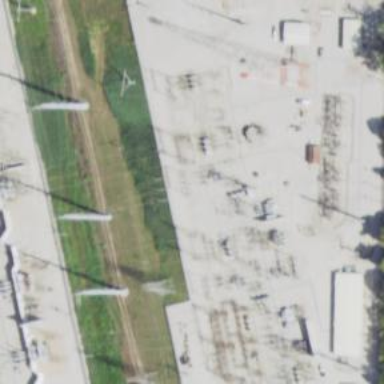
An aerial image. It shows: Switch used for power control.